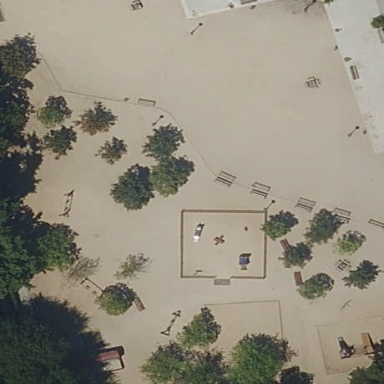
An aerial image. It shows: Park.